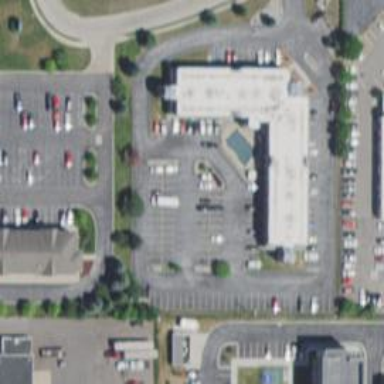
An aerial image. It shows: Commercial building that serves as hotel.